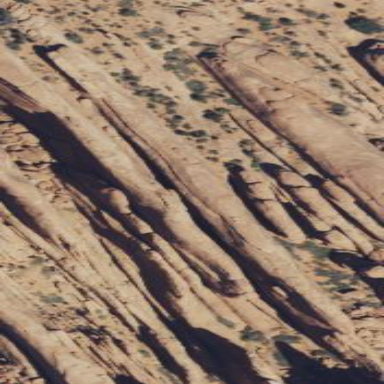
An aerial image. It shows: Cliff in nature.